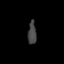
Tissue: lung
Cell type: Epithelial cells
Senescence score: 0.1646
Nuclear area (px): 190
Mean DAPI intensity: 67.611